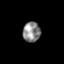
Tissue: prostate
Cell type: Myeloid cells
Senescence score: 0.7061
Nuclear area (px): 346
Mean DAPI intensity: 137.072